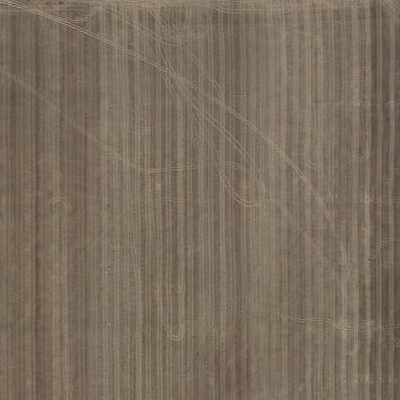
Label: Field